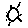
Label: sun